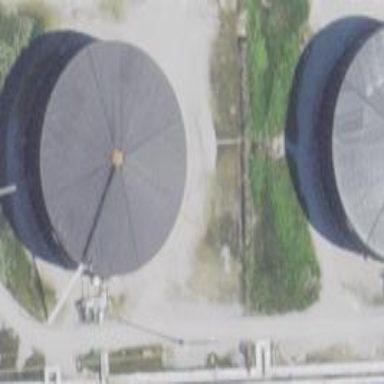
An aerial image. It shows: Storage tank which is man-made.